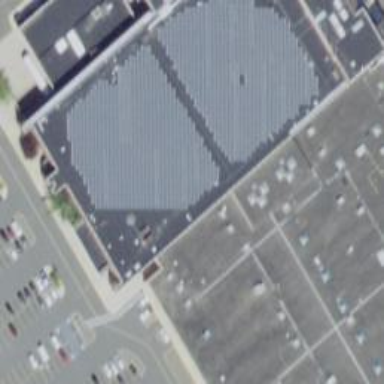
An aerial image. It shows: Solar power generator utilizing photovoltaic technology with solar photovoltaic panels.